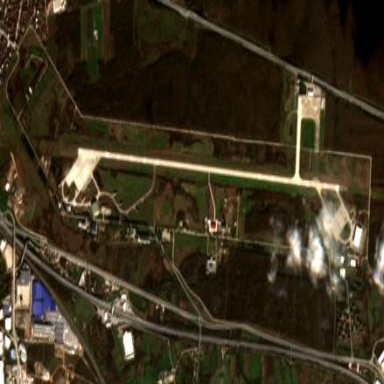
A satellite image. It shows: Aerodrome that serves both military and public purposes.